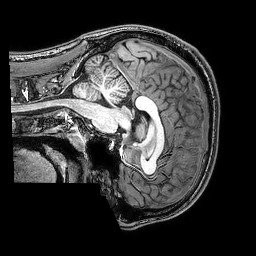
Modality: T1w
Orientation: sagittal
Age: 23
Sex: male
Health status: healthy